Question: I'm having some problems with retrieving my Project entity in the EntityFramework. It keeps giving me the Objest instance has been disposed error.
I've got 2 instances, as seen in the image below.
And the following code gives me the error:
'''
public Project GetProjectyById(int id)
{
using (var context = new CoderaDBEntities())
{
return context.Projects.First(c => c.Id == id);
}
}
'''
Everything from Project is retrieved fine, but the Category object inside the Project object (the association) delivers me the object has been disposed error. What's going on?
Thanks!
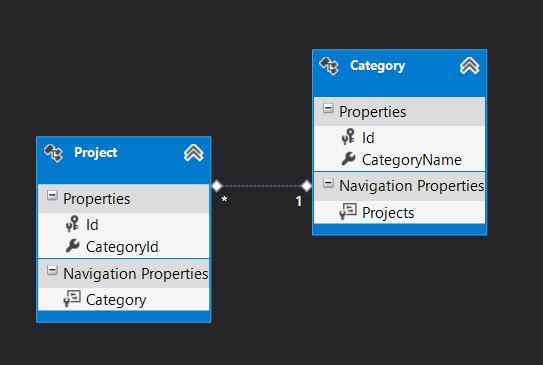
Answer: It looks like you are attempting to access the Category related object using Lazy Loading when the DBContext object has already been disposed (wrapping it in a using statement will dispose it once it goes out of scope).
Lazy Loading is when EF loads related entities only when they are requested in the code.
To avoid this you should explicitly load the related object with a Include statement :
'''
return context.Projects.Include("Category").First(c => c.Id == id);
'''
alternatively you could load this in a strongly typed fashion as below but be sure to add the 'using System.Data.Entity; ' reference
'''
return context.Projects.Include(x => x.Category).First(c => c.Id == id);
'''
Another alternative is to allow for Lazy Loading by not wrapping the DbContext object in a using statement as below.
'''
public Project GetProjectyById(int id)
{
var context = new CoderaDBEntities()
return context.Projects.First(c => c.Id == id);
}
'''